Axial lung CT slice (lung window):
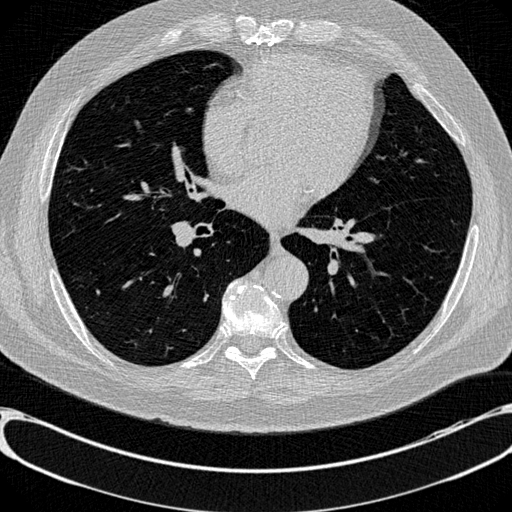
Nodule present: no